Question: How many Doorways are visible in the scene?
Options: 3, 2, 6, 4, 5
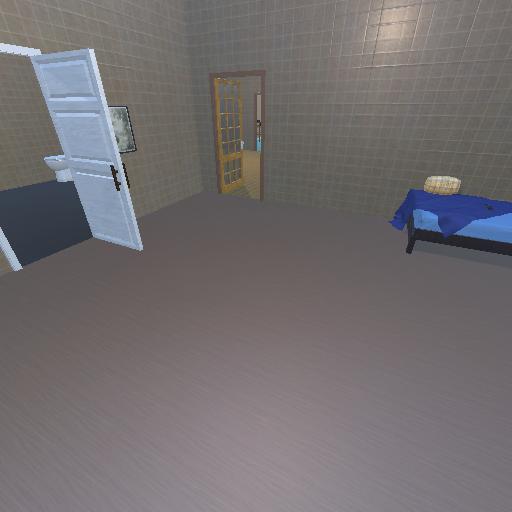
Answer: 3